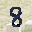
Label: 8